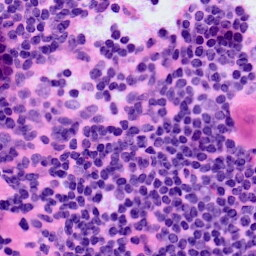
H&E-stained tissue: LymphNode